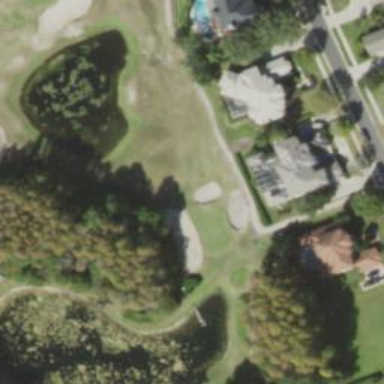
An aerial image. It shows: View of golf hole.